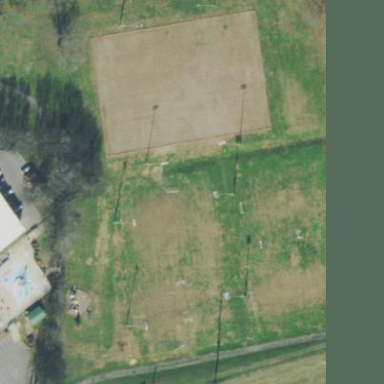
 suitable for soccer and American football."